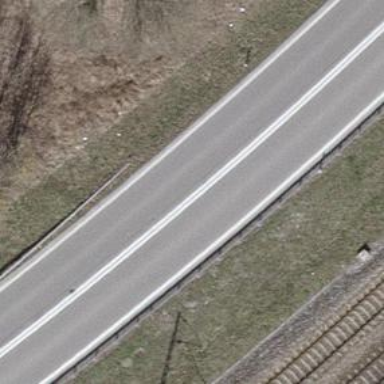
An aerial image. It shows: Asphalt motorway of trunk classification.